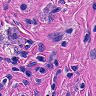
Metastatic tissue present: yes